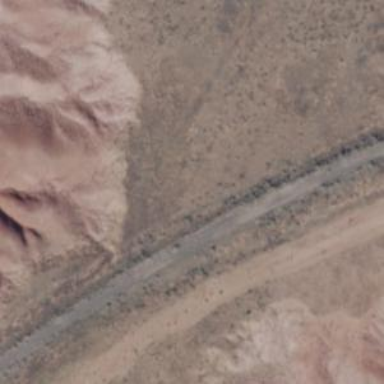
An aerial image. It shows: Track road.